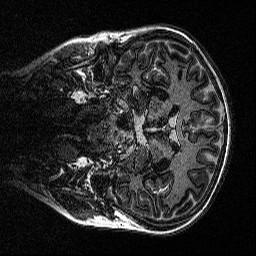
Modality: MP2RAGE
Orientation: coronal
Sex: female
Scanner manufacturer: siemens
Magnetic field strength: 3 T
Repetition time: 5 s
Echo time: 0.00292 s